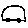
Label: car